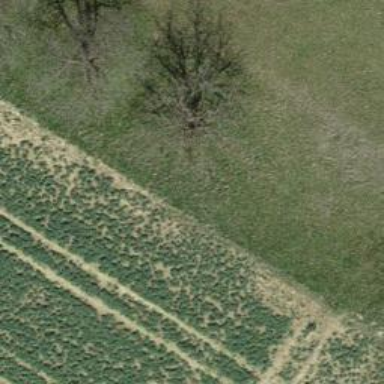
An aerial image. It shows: Mixed leaf-type deciduous tree.